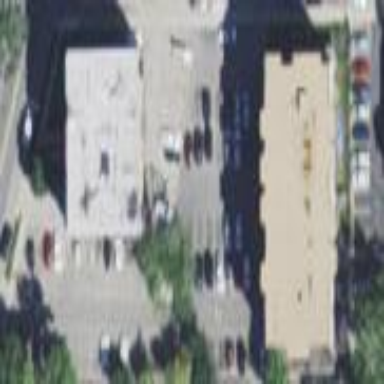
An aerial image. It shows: Parking area.